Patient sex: M
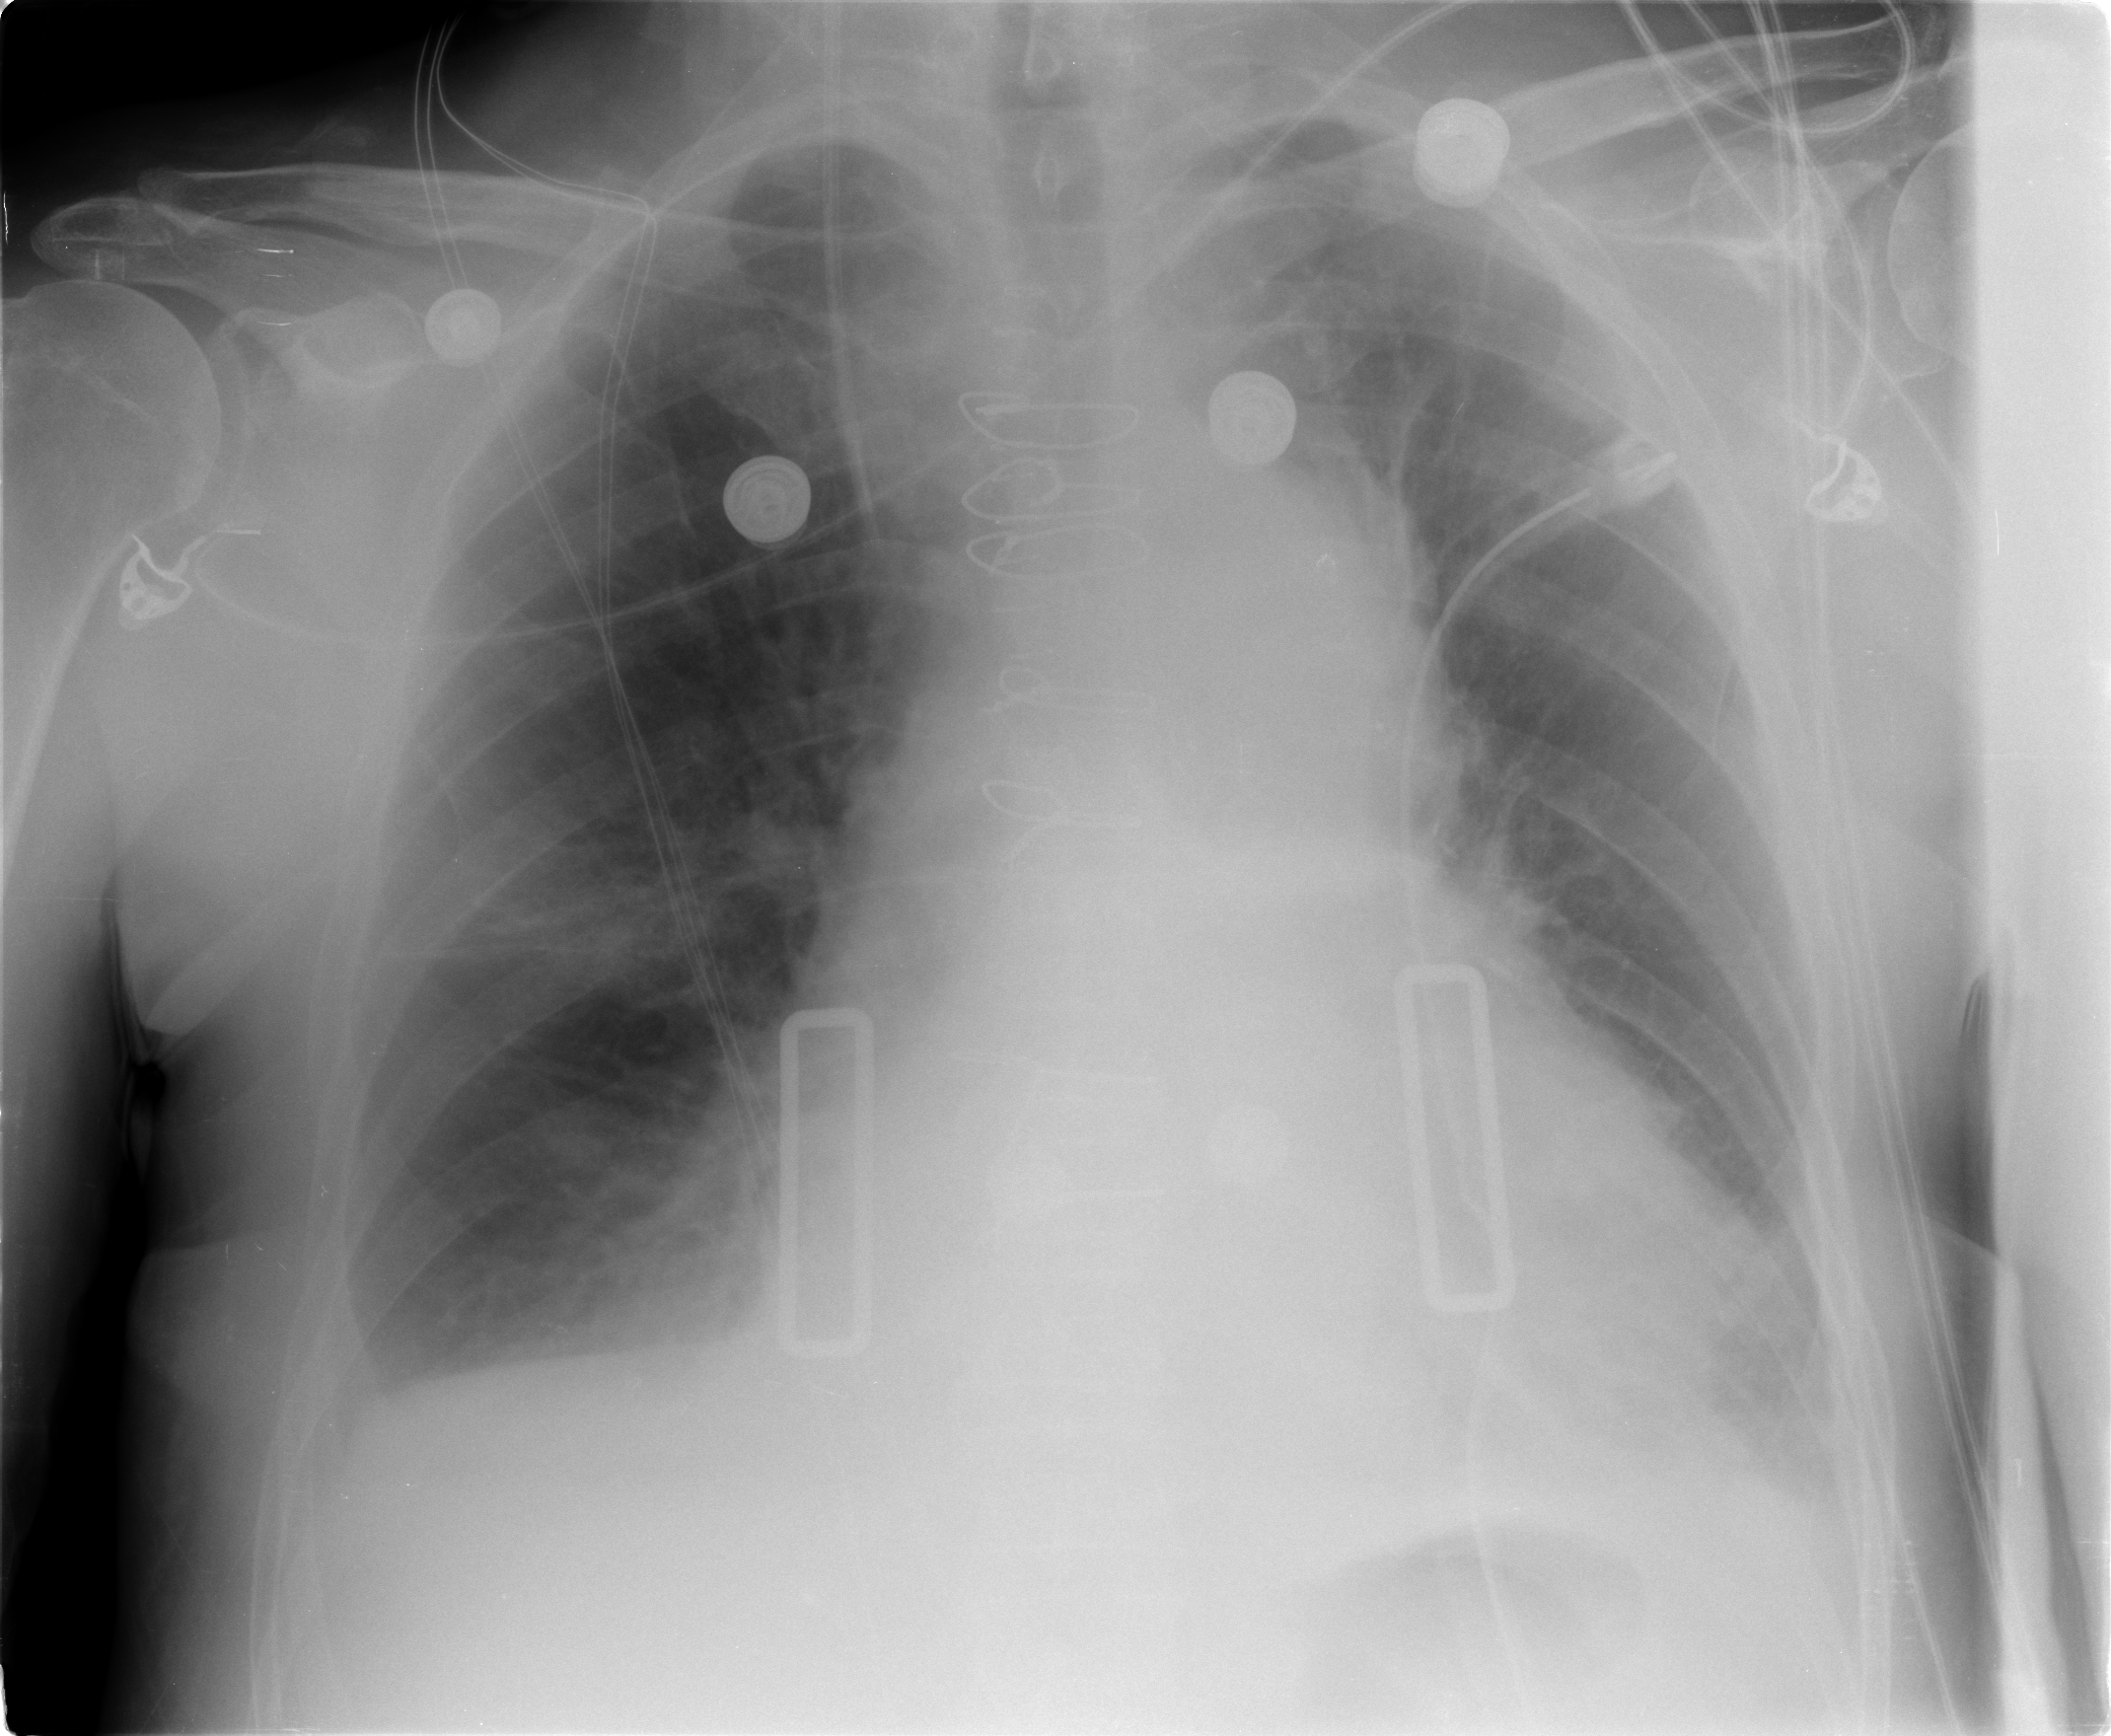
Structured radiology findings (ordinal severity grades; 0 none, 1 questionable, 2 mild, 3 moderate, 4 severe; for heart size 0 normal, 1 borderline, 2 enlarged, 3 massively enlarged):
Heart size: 2
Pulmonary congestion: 2
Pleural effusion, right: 2
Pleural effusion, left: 2
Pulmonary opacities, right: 2
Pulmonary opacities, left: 0
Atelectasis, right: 2
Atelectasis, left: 2